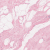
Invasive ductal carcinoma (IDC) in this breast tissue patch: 0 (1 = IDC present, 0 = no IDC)